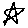
Label: star